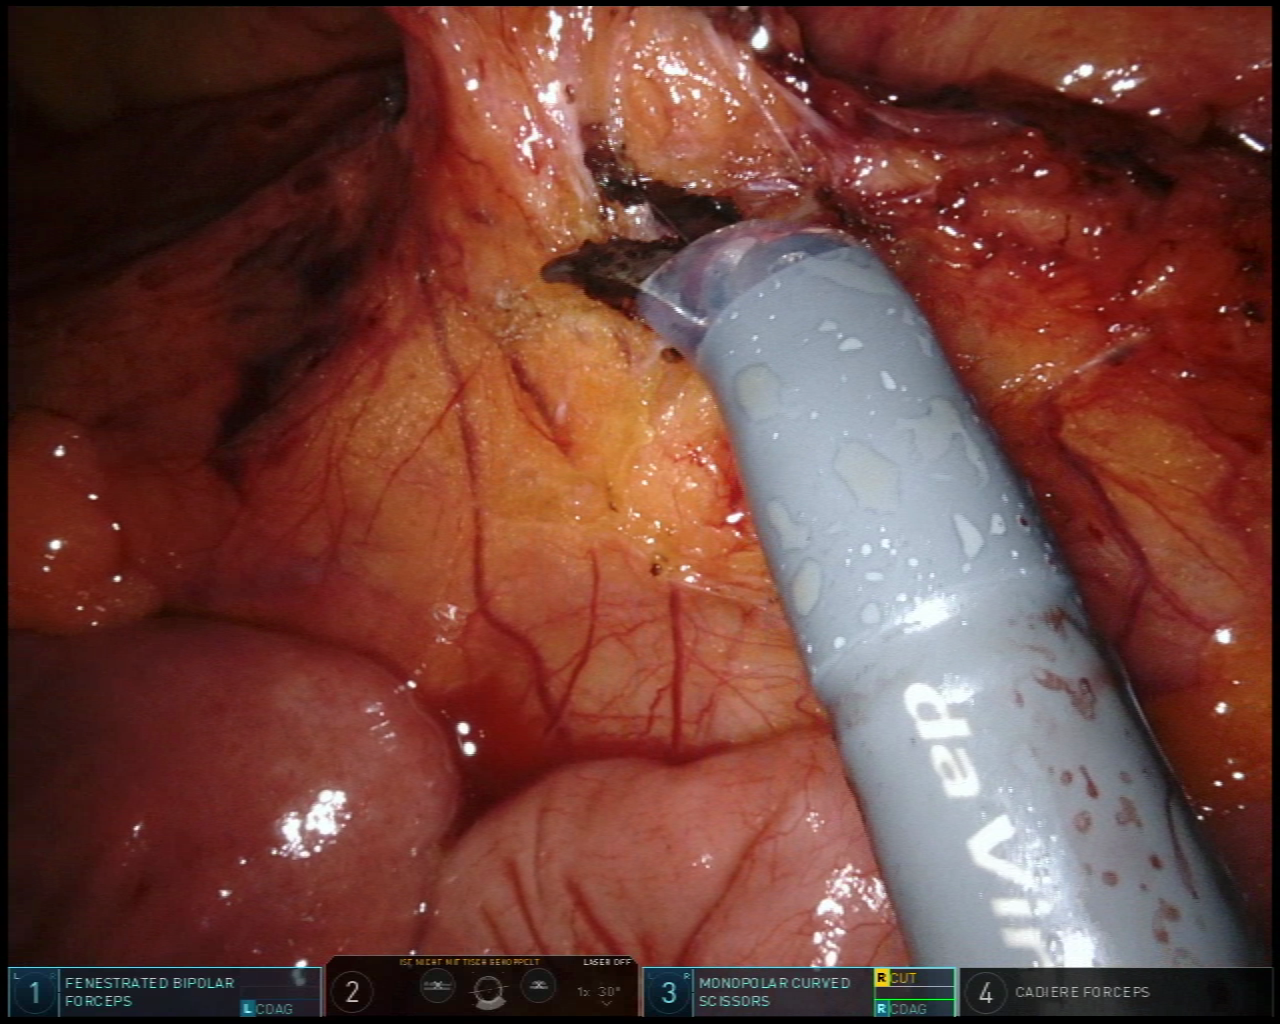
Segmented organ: small_intestine
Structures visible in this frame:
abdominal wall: no
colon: no
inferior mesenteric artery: no
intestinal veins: no
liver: no
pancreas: no
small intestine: yes
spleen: no
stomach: no
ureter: no
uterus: no
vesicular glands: no